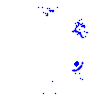
Particle: pion